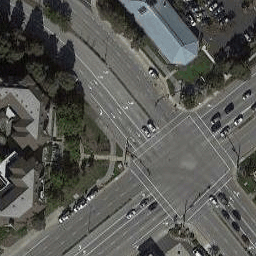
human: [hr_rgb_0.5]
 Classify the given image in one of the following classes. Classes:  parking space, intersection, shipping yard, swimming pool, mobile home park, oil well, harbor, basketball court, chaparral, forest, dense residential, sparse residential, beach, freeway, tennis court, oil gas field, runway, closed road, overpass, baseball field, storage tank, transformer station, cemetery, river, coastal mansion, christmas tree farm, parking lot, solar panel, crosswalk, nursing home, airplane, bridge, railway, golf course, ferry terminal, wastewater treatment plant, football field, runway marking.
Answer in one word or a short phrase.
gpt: intersection